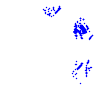
Particle: pion